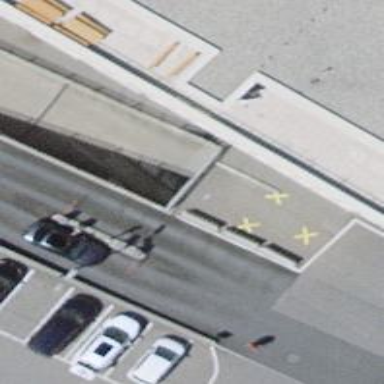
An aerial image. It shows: Lift gate barrier.